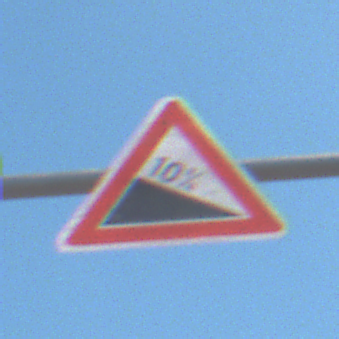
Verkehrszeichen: Gefaelle10
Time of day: Midday
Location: Outdoor (Urban)
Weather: Clear
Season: NotSpecified
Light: Natural